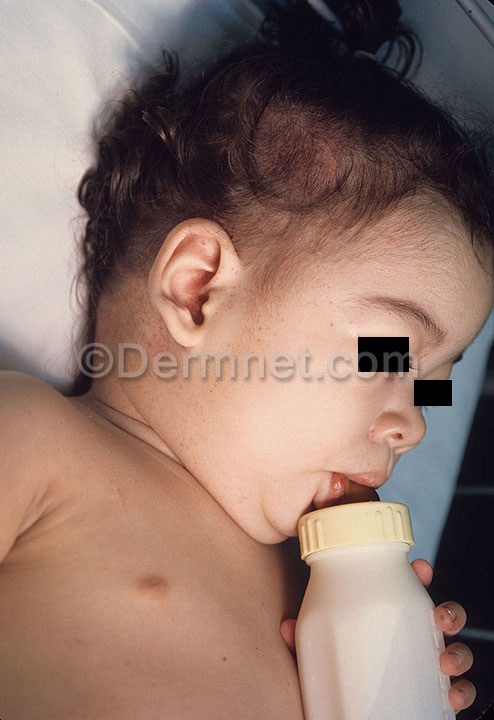
Disease: Systemic Disease